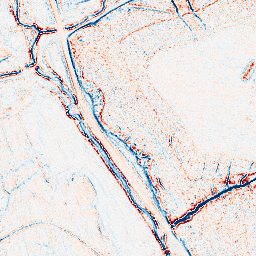
Category: edge_preserving
Decomposition family: anisotropic_diffusion
Decomposition parameters: iterations: 5
kappa: 50
gamma: 0.15
Upsampling method: sinc_blackman
Upsampling parameters: scale: 2
kernel_size: 8
Upsampling scale: 2